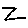
Label: zigzag